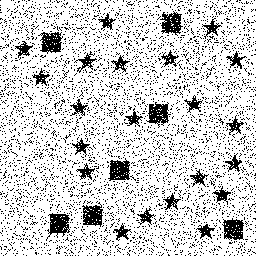
Squares: 7
Triangles: 0
Stars: 21
Total shapes: 28